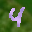
Label: 4